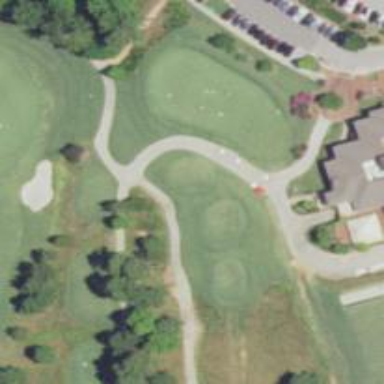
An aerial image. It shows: Pathway for golfing.